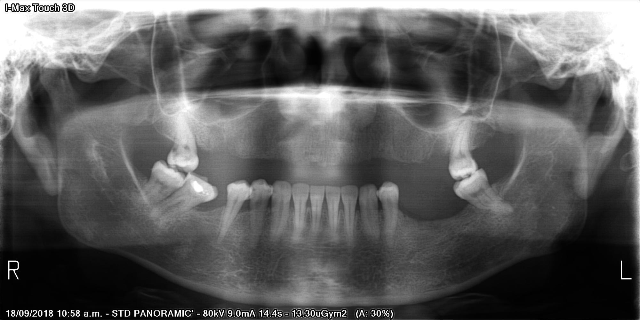
adult